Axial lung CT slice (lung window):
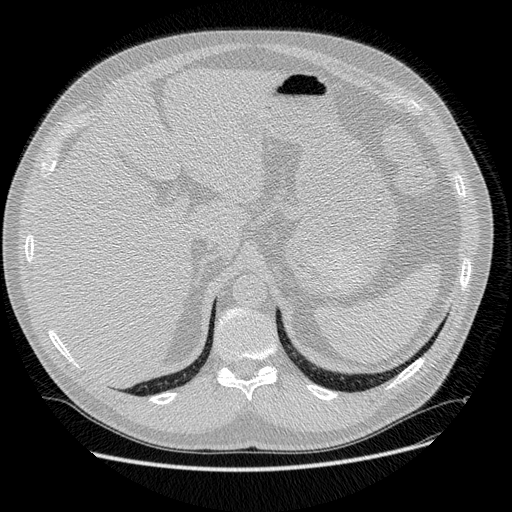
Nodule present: no